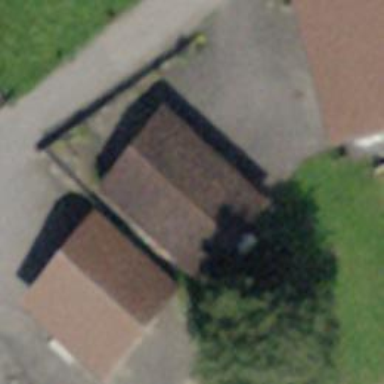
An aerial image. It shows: Group of garages.